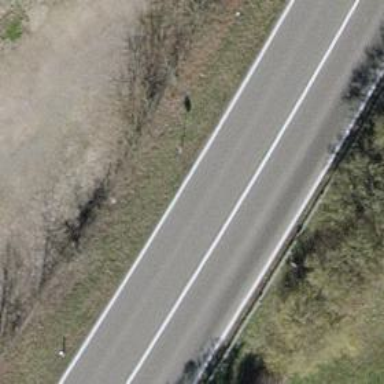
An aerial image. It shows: Primary road with asphalt surface.